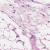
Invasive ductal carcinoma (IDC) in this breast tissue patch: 0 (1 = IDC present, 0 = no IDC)